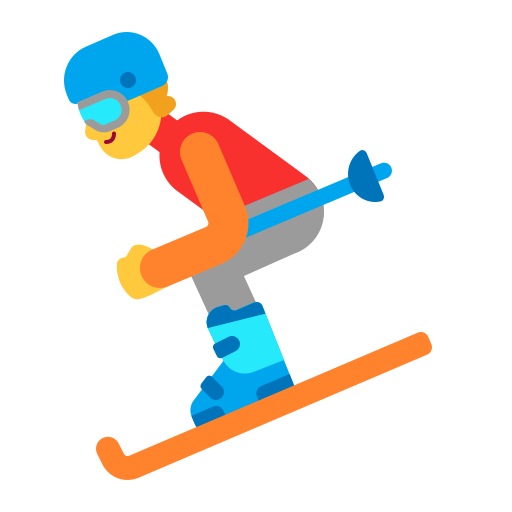
skier flat default